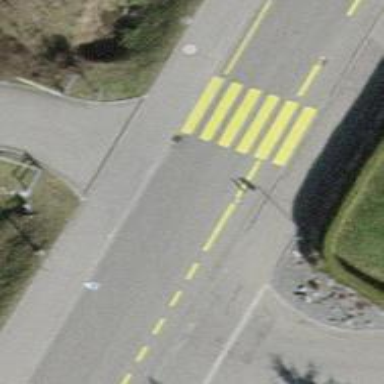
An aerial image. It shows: Marked road crossing.